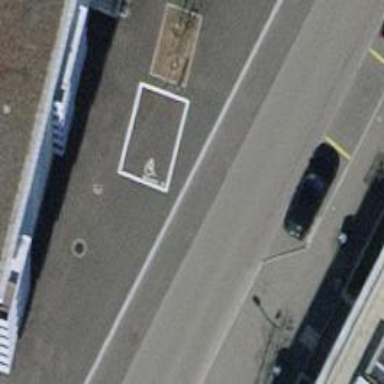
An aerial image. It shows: Designated parking space for disabled individuals.